Question: I am trying to connect to Postgress and create a folder test.db via Flask.
When I run "python3" in the terminal and from there when I run "from app import db" I get an import error:
'''
ImportError: cannot import name 'Mapping' from 'collections' (/Library/Frameworks/Python.framework/Versions/3.10/lib/python3.10/collections/__init__.py)
'''
I have tried all the troubleshooting but none of them worked. Please advise.
Here is the full stack:

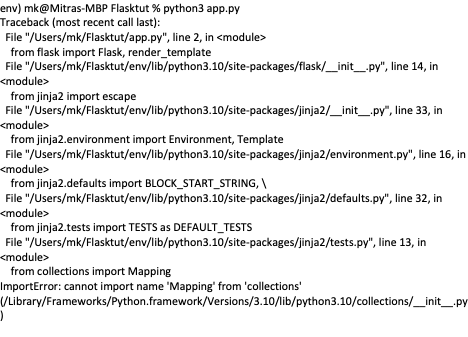
Answer: As <URL>, change:
'''
from collections import Mapping
'''
to
'''
from collections.abc import Mapping
'''